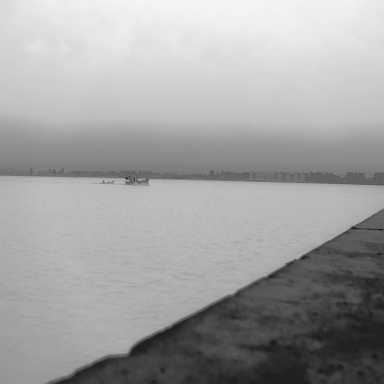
There are three bulk_carriers in the infrared image.